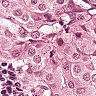
Metastatic tissue present: yes